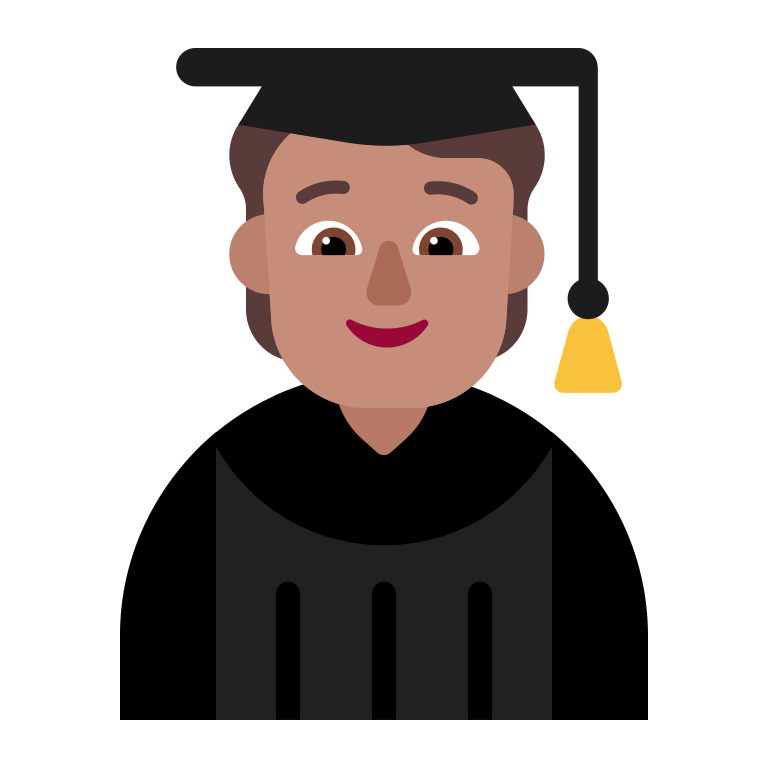
student flat